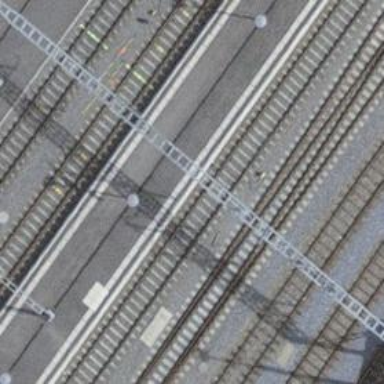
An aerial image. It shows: Electrified rail siding with contact line.